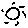
Label: sun